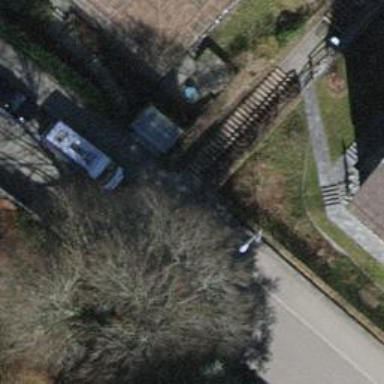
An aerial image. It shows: Set of steps on the road.